Field crop: maize
Growth stage: 2
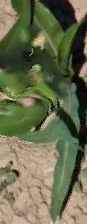
Species: maize